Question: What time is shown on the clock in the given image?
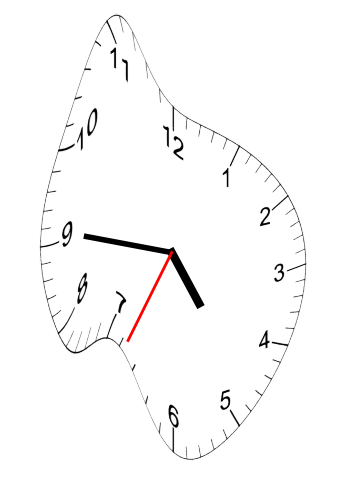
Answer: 04:45:34